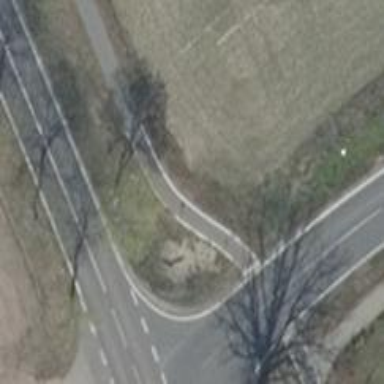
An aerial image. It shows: Road with "give way" sign.